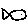
Label: fish